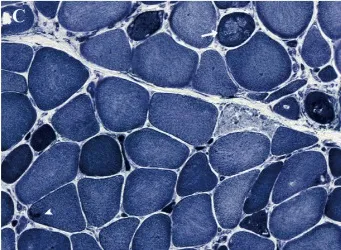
Muscle biopsy of the biceps brachii muscle demonstrated a rimmed vacuolar myopathy. Nicotinamide adenine dinucleotide dehydrogenase-tetrazolium reductase staining revealed decreased oxidative enzyme reactivity (arrow) and darkly stained materials (arrowhead) in some myofibers (C).
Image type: pathology (methenamine_silver)